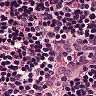
Metastatic tissue present: no